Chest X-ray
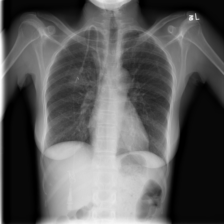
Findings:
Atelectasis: negative
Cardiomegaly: negative
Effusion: negative
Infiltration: negative
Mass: negative
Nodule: negative
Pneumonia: negative
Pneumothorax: negative
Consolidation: negative
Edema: negative
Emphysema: negative
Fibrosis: negative
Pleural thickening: negative
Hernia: negative